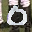
Label: 0